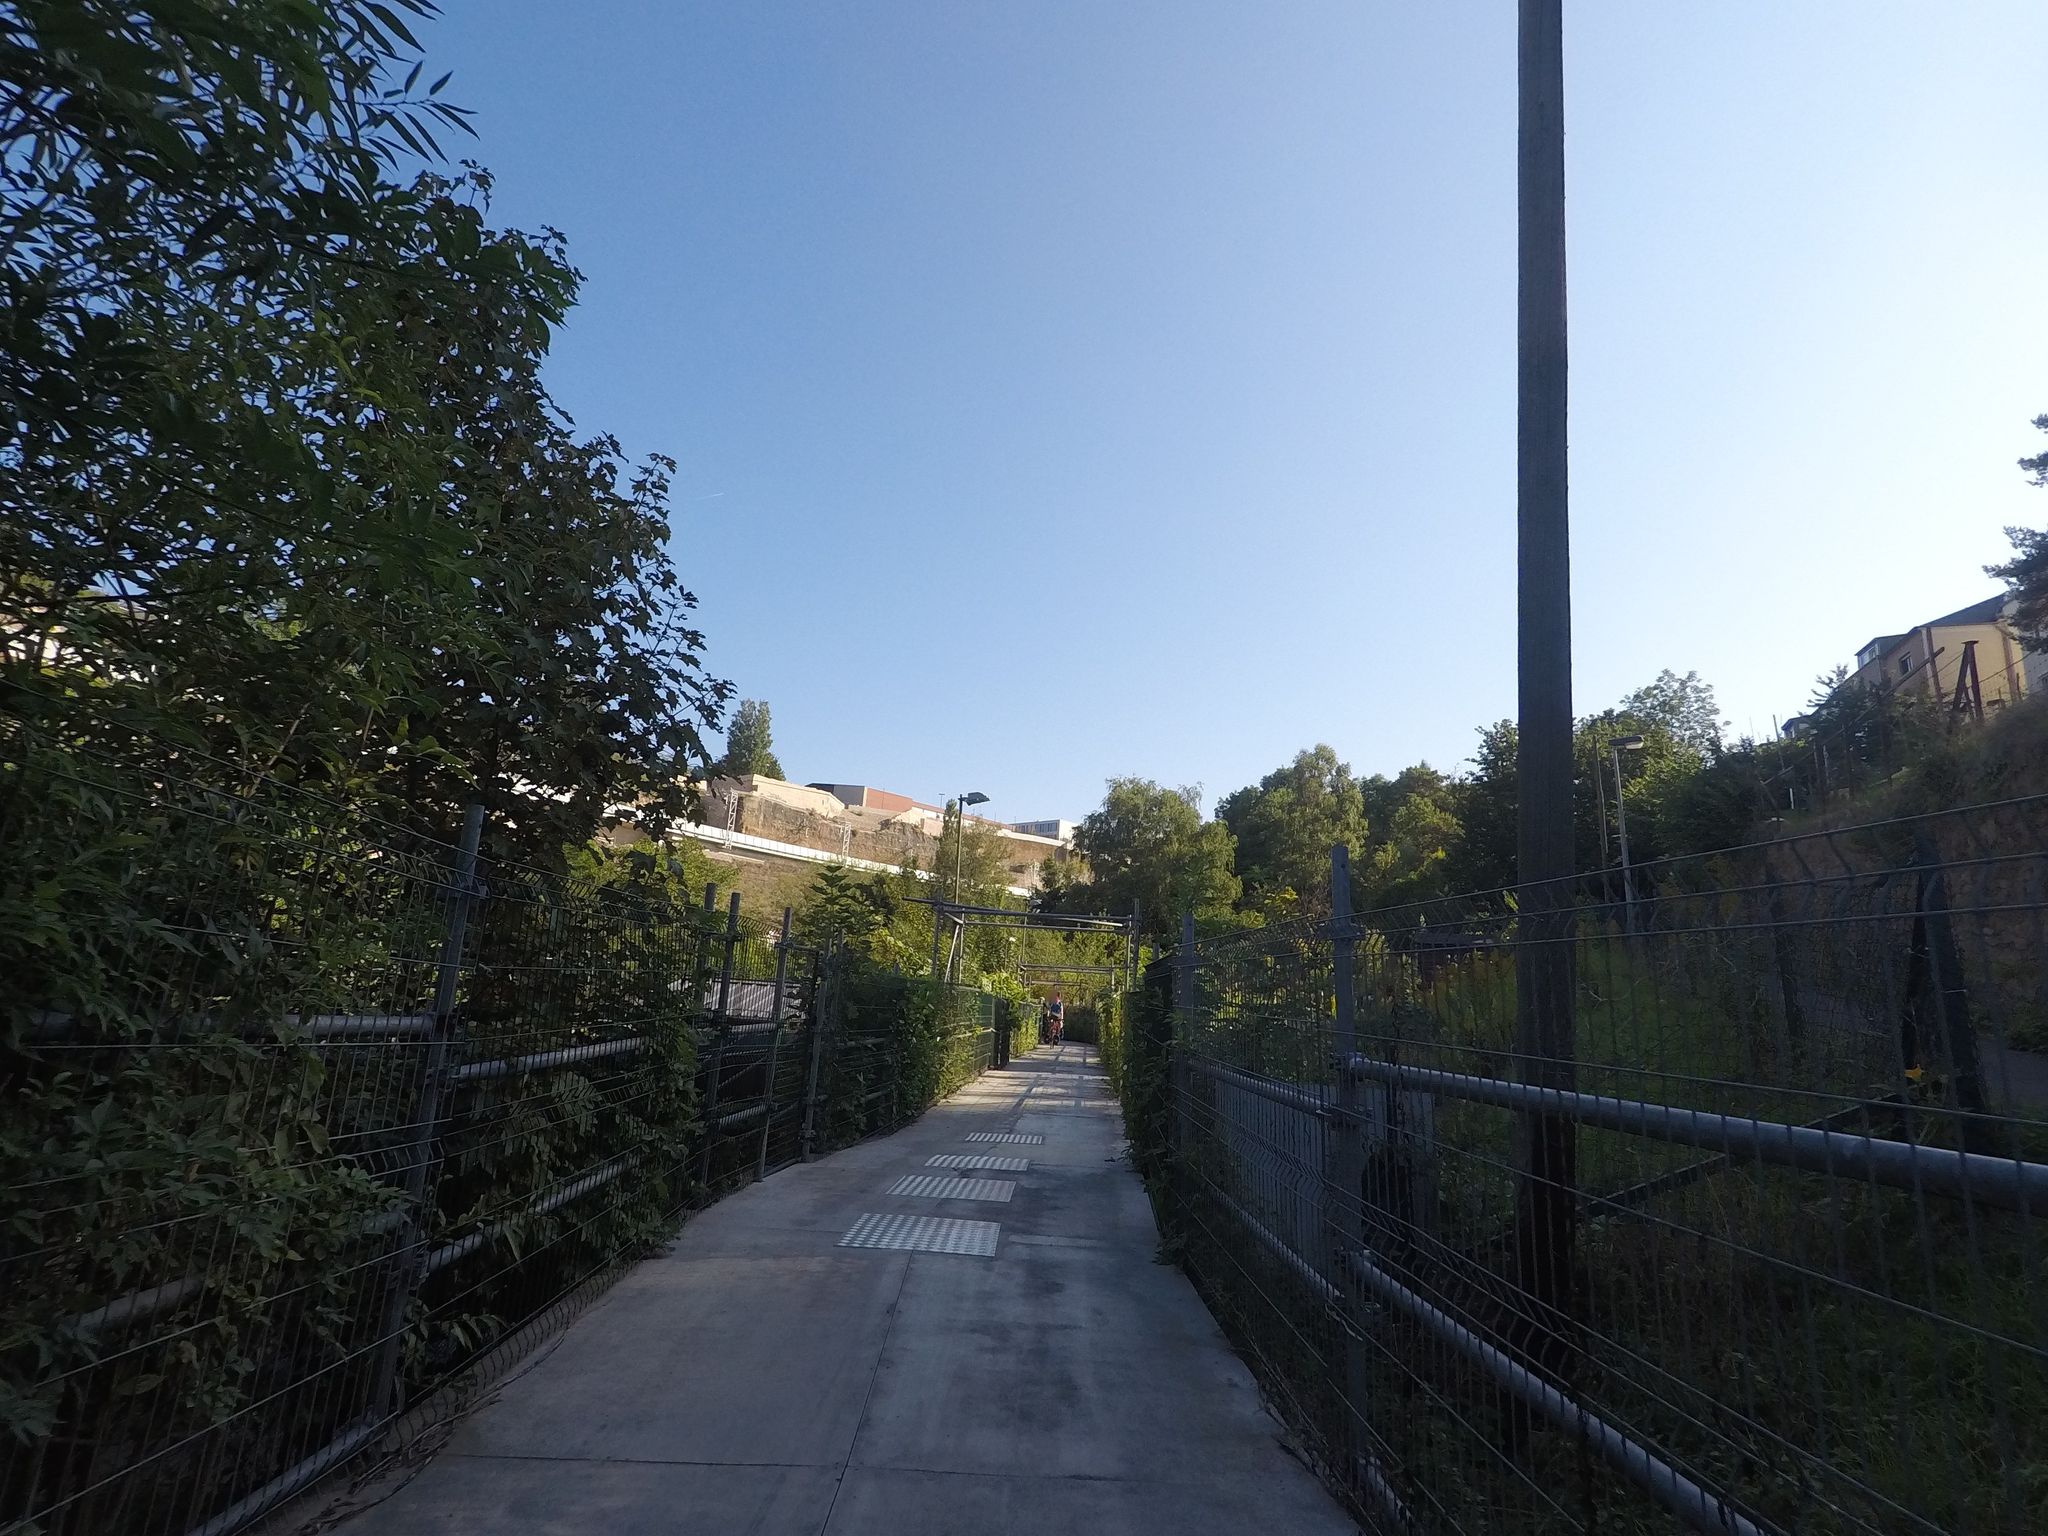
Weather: clear
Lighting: day
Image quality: good
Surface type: walking surface
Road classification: steps, footway, residential
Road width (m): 2.5
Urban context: urban centre
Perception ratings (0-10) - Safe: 2.65, Lively: 3.13, Beautiful: 8.44, Boring: 8.77, Depressing: 6.52, Wealthy: 2.1